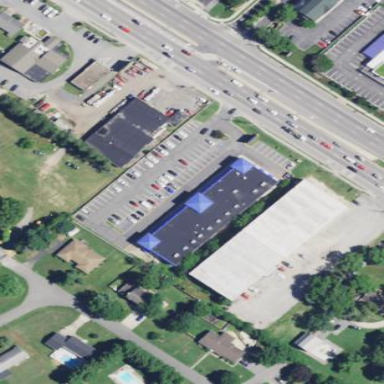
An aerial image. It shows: Commercial building.